Field crop: maize
Growth stage: 1
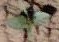
Species: datura